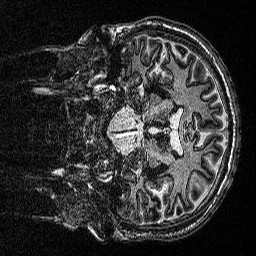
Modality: MP2RAGE
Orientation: coronal
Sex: male
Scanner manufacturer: siemens
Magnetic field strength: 3 T
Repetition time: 5 s
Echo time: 0.00292 s